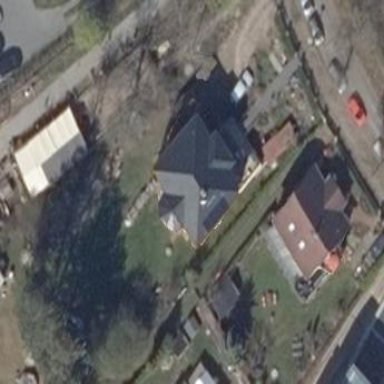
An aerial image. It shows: Detached building.